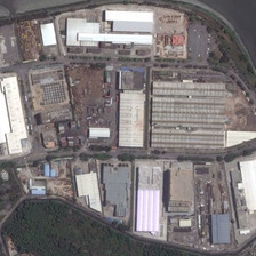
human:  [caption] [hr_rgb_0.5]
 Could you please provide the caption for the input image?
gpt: There's a piece of green forest near the industrial area.

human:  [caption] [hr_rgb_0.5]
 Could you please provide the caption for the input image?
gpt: There is a green forest near the industrial area.

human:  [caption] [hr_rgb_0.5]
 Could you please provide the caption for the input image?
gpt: There's a piece of green forest near the industrial zone.

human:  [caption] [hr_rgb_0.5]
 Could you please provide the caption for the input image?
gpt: There is a green forest near the industrial zone.

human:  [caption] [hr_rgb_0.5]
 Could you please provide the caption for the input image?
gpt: There's a piece of green forest near the industrial area.